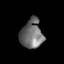
Tissue: lung
Cell type: Endothelial cells
Senescence score: 0.2269
Nuclear area (px): 633
Mean DAPI intensity: 110.793